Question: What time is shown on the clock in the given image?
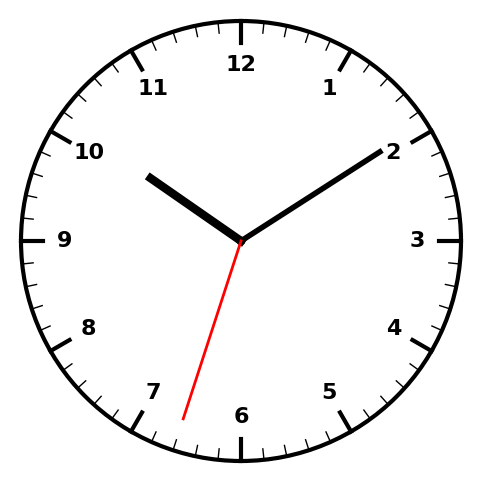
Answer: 10:09:33